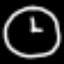
Label: clock